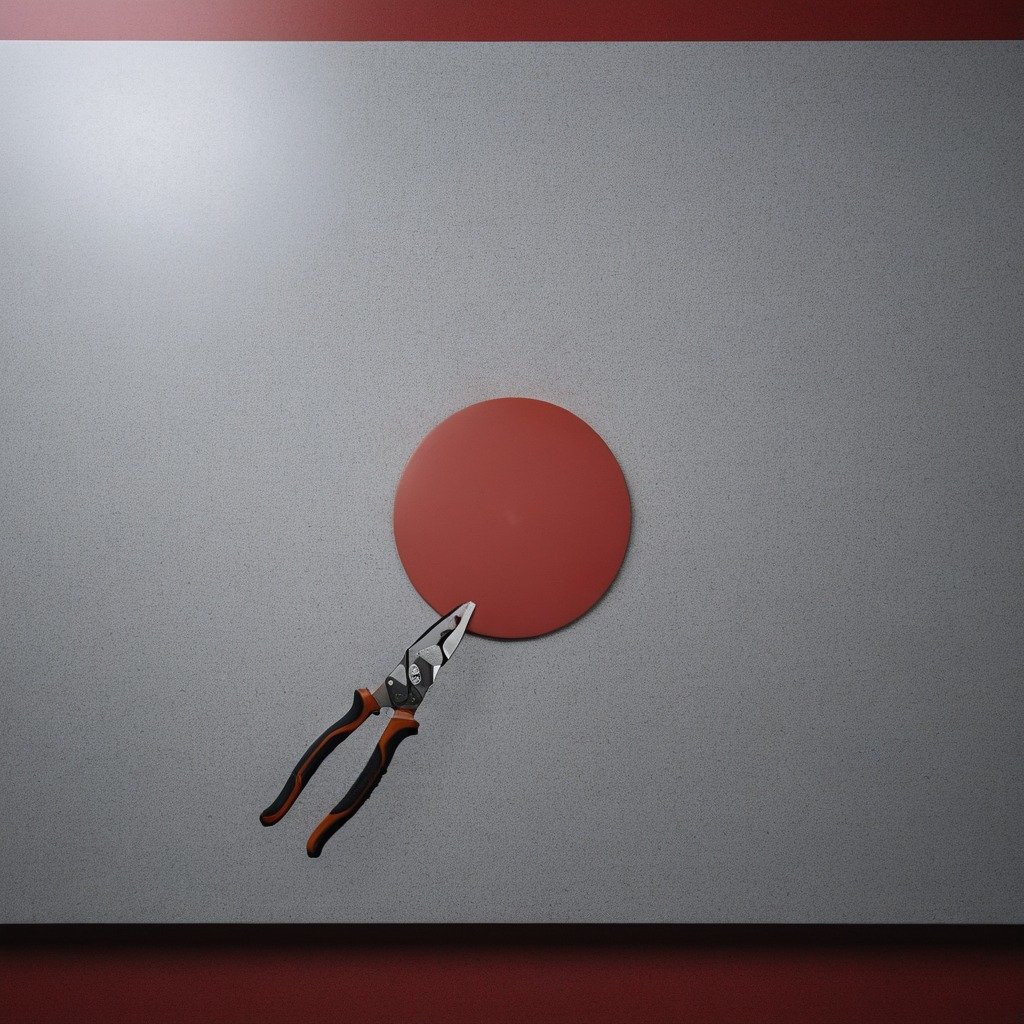
A plier is lying on the tabletop.